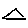
Label: triangle